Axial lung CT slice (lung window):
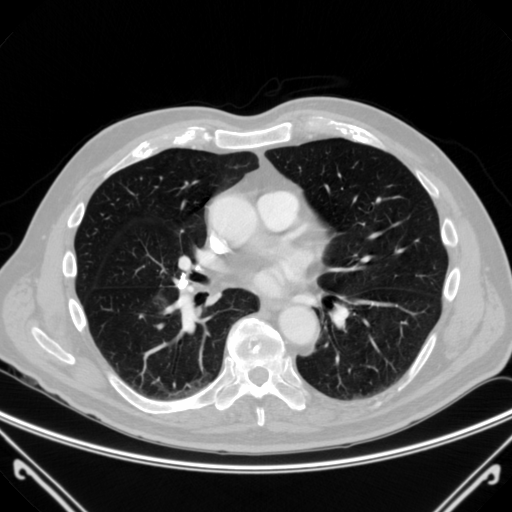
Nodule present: no